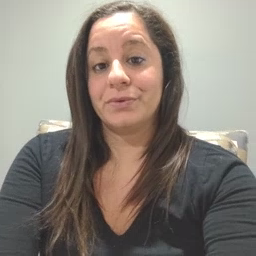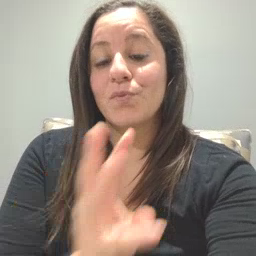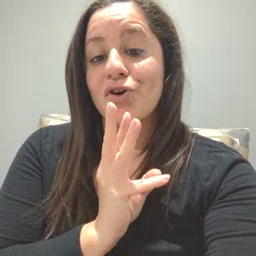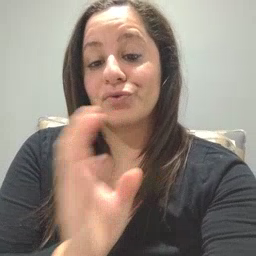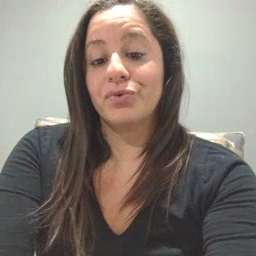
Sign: water